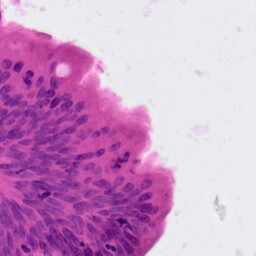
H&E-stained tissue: Colon